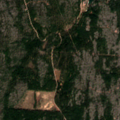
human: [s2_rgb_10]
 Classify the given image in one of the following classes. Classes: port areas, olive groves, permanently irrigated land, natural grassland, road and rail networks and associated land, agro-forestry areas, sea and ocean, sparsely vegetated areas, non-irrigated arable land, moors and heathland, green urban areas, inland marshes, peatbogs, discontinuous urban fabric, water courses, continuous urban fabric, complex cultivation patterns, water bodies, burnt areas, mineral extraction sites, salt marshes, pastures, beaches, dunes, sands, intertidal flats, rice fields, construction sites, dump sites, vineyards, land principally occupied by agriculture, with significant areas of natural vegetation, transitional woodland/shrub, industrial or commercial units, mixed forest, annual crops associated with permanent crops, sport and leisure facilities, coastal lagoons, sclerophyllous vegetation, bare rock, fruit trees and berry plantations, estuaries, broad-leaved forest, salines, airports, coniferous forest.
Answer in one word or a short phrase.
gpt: mixed forest, bare rock